Question: The actual image is this:
the red boxex are where i made 1 px black likes. Even the preview shows fine. So no problem with 9-patch
but the image i get for the following layout is:
'''
<ImageView
android:id="@+id/image_landing"
android:layout_width="fill_parent"
android:layout_height="50dp"
android:background="@drawable/loginheader"
android:contentDescription="@string/login_header"
/>
'''

I Expected, the logo to be on the left and black dots on the right and the rest of the space between them is filled with grey color i selected on the top
Thank You
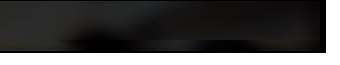
Answer: Is your 'ImageView' really bigger than your 9patch?
If not, you need to change 'scaleType' as defaut is <URL>.
Use 'android:scaleType="fitXY"' or 'android:adjustViewBounds="true"'.